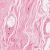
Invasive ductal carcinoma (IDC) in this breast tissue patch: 0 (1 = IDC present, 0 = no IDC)